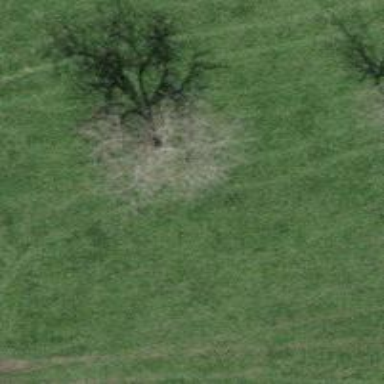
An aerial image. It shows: Beautiful tree in nature.